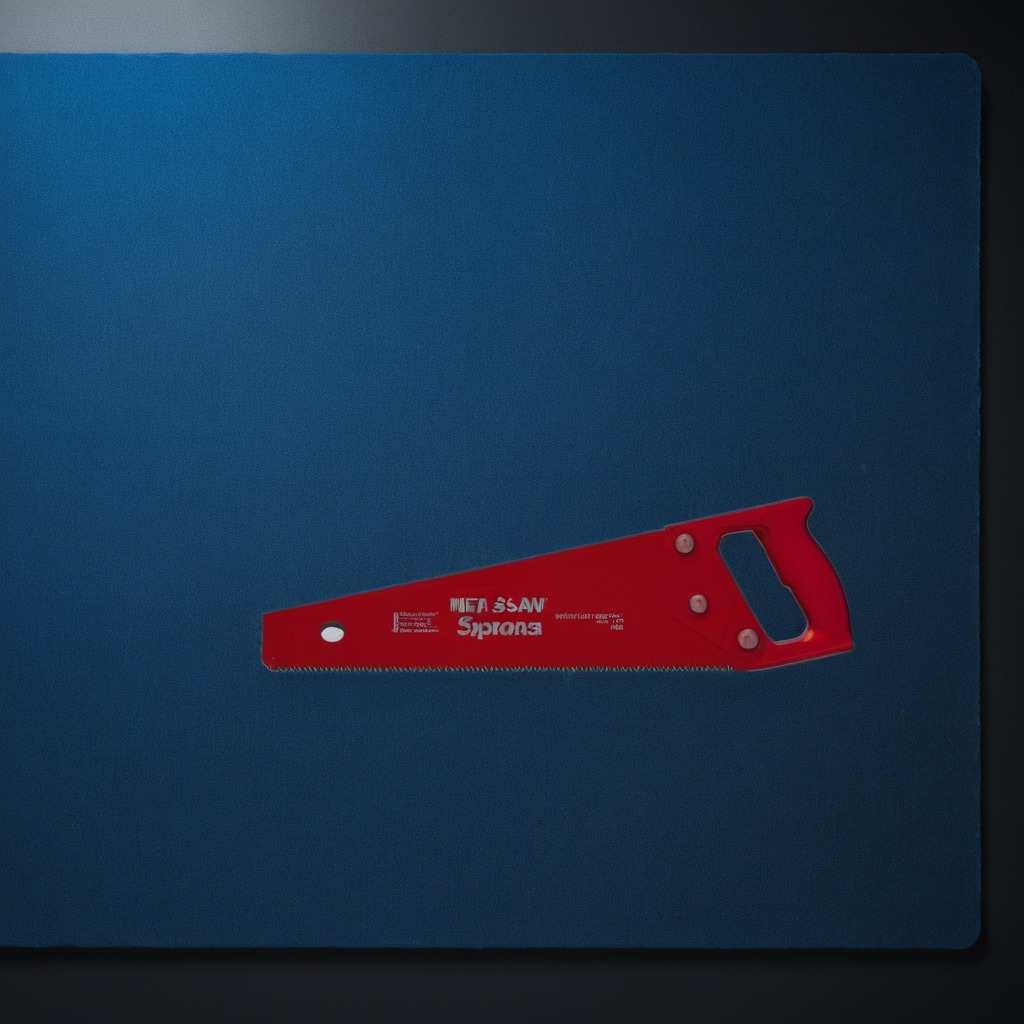
A metal saw is lying on a clean granite tabletop inside a workshop at night.